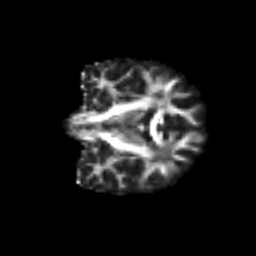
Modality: FA
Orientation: coronal
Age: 53
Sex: male
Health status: ill
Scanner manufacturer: siemens
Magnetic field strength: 3 T
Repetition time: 8.7 s
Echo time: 0.11 s